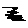
Label: zigzag